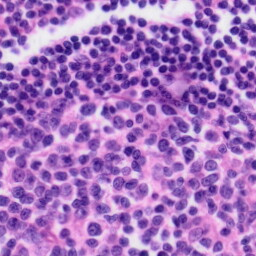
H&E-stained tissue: Tonsil